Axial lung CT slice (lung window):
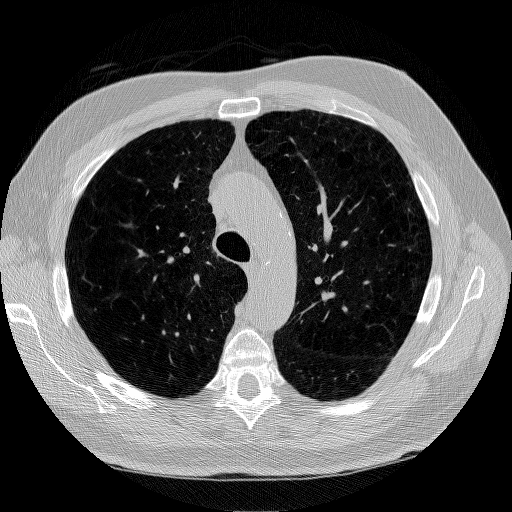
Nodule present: no